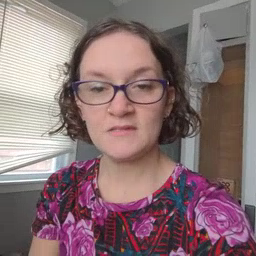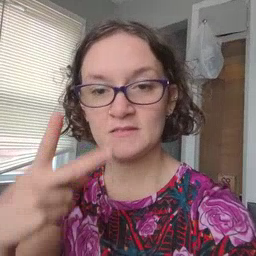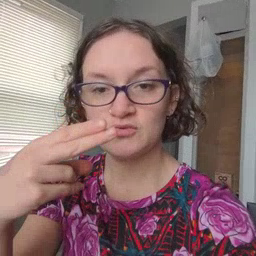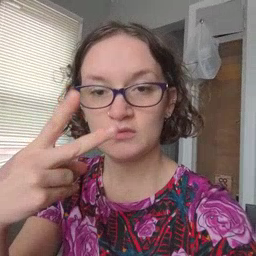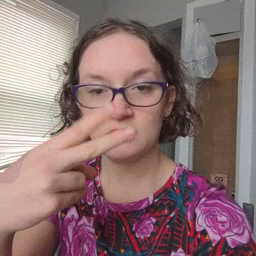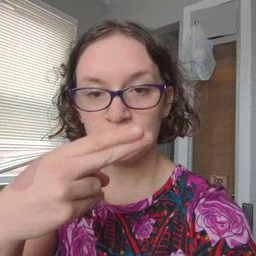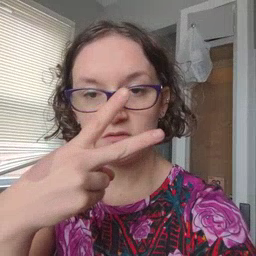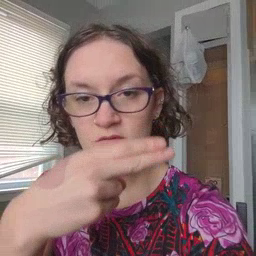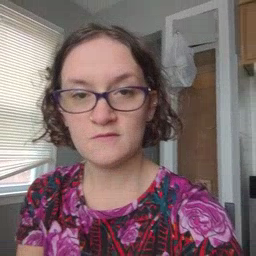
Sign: scissors